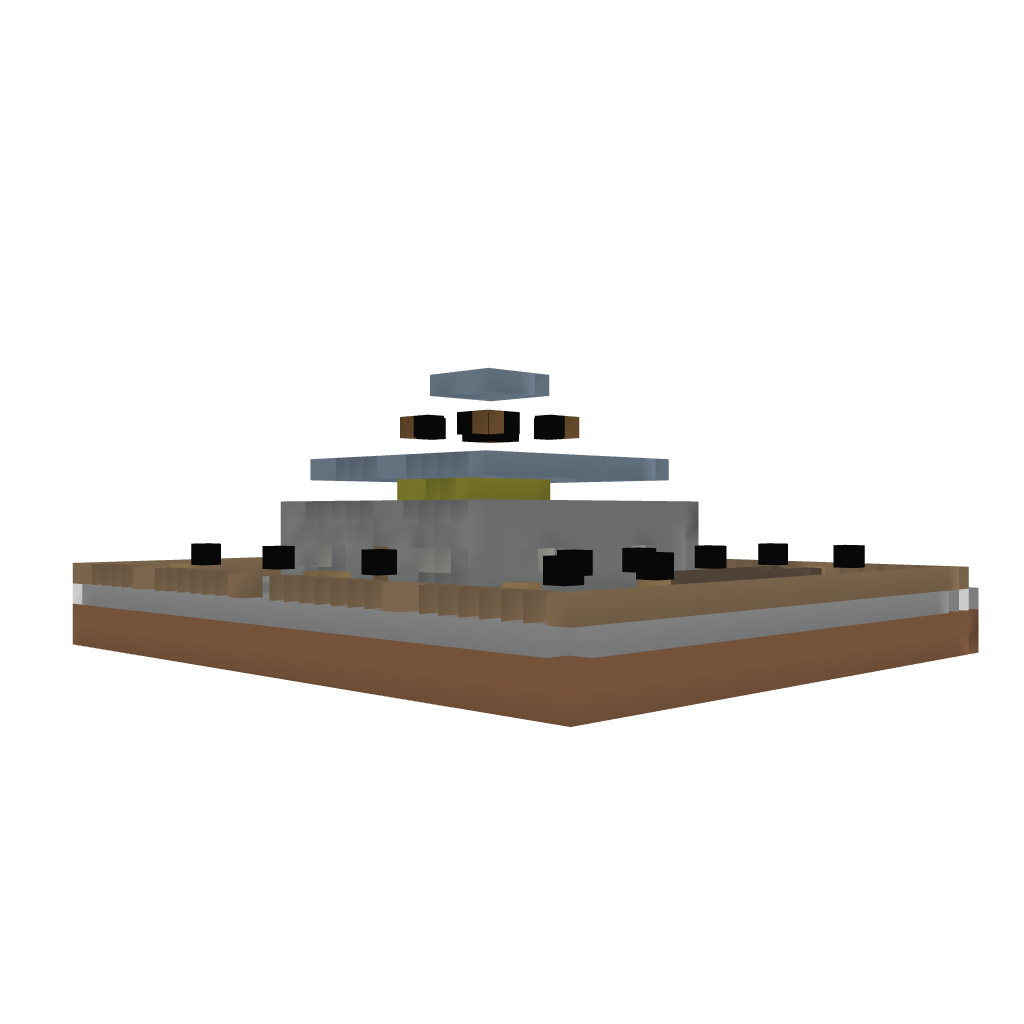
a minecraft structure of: Fazendinha - Small Farm